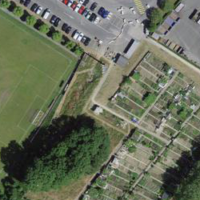
EUNIS habitat code: 53
Species observed at this site:
Convolvulus arvensis